Question: Suppose there are four child class of tab activity.I set a save button in tab activity class.
when application is open there show 1st child class layout.I work and press save button .then save this data into database.then I tap second child class.it show second layout .i work and press save button.I want to save data.!

How can I work on save button.please help me.
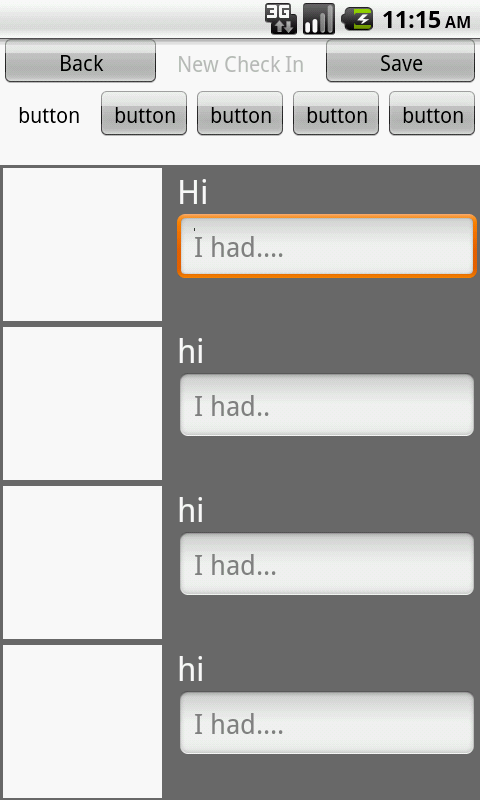
Answer: i think you should check first:1 get the tab Id,buttonSave {if(tab==1){} ifif(tab==2){}}